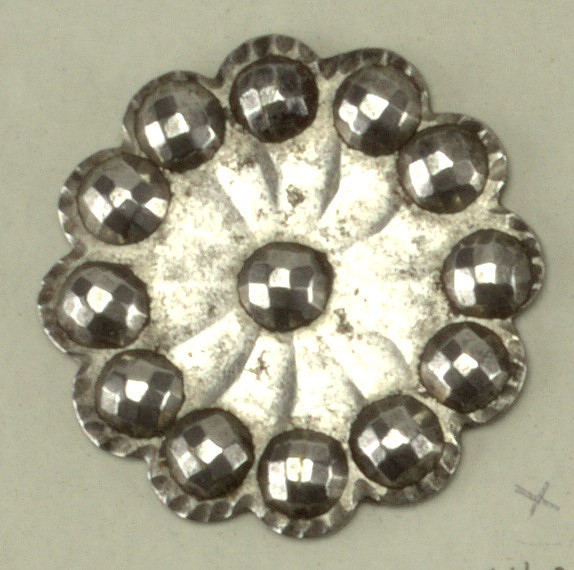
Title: Button
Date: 1801–50
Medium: Cut steel
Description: Steel button decorated with faceted steel ornaments, all have a central boss and one of two rings of bosses surrounding it; all have scalloped edge except F,H,K,L,M,N.

On card 65